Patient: sex M, age 35
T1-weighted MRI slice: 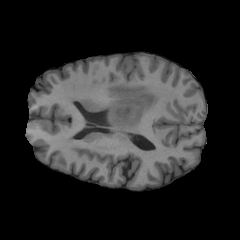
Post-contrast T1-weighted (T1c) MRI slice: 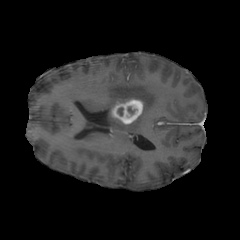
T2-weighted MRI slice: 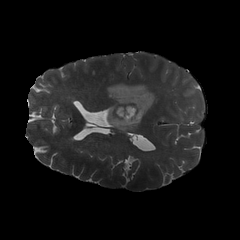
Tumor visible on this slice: yes
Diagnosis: Glioblastoma, IDH-wildtype
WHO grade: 4